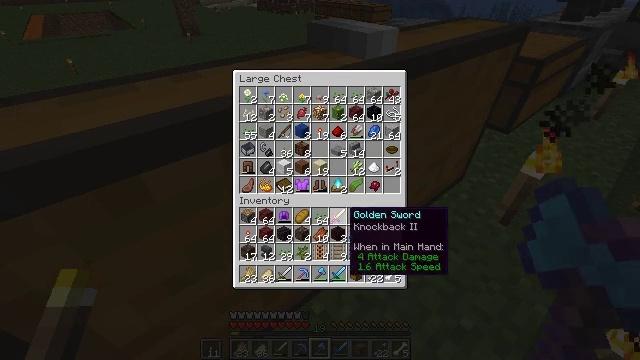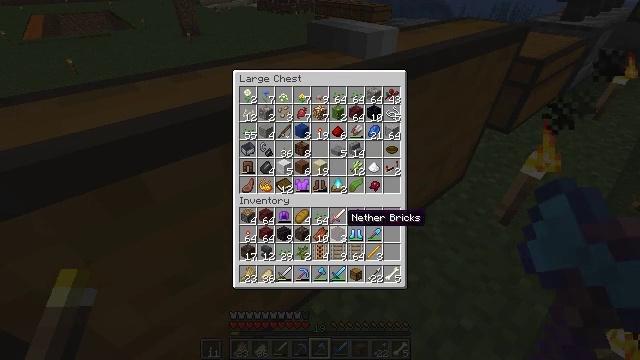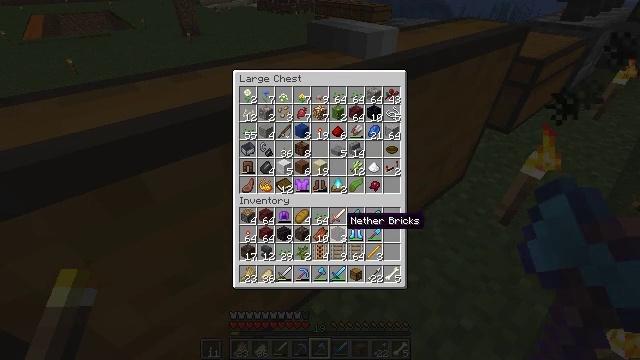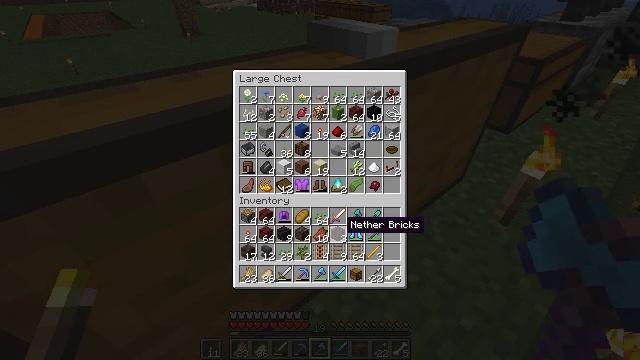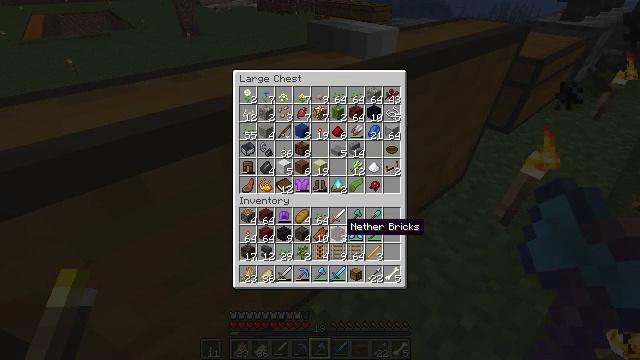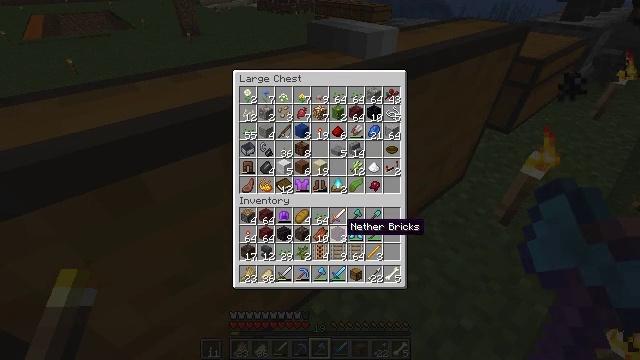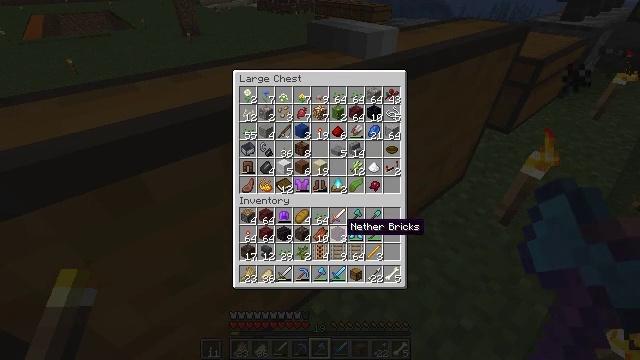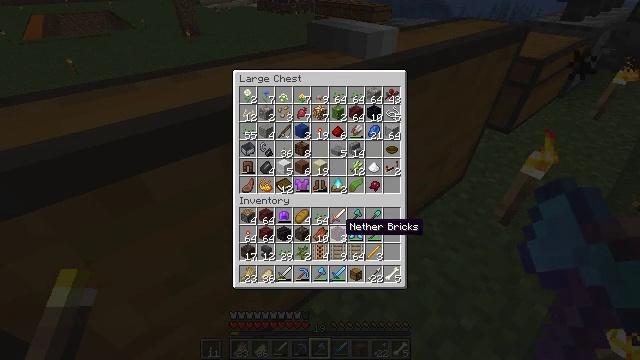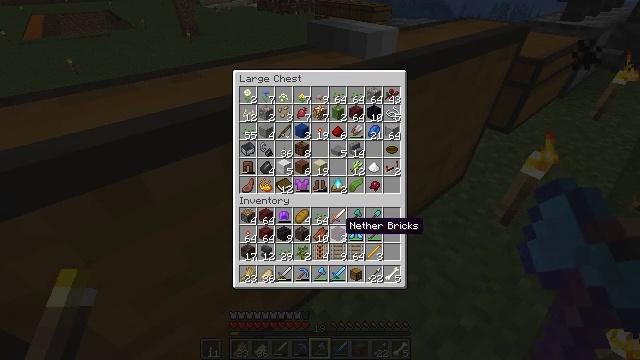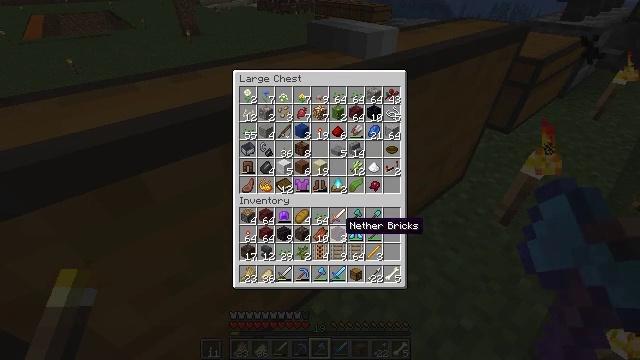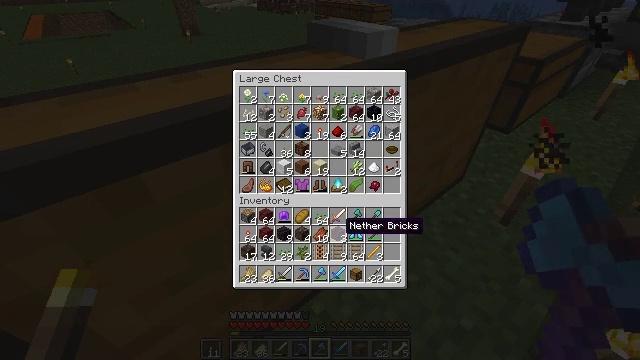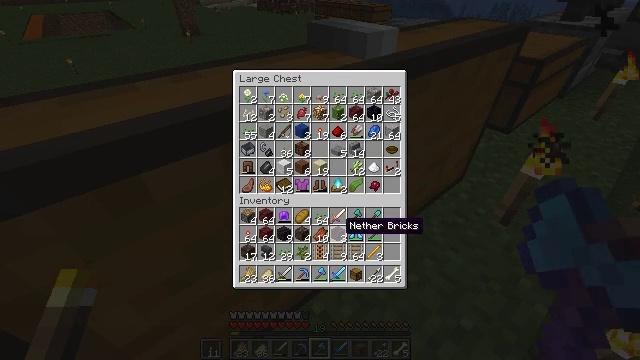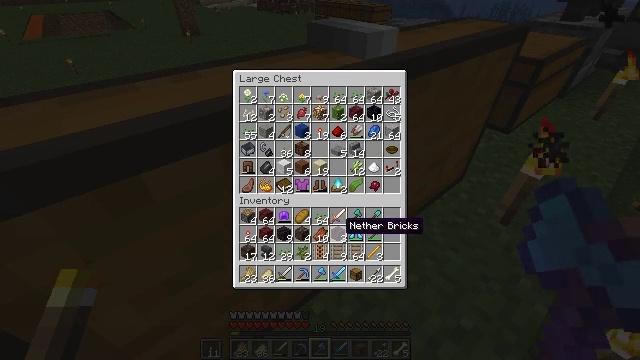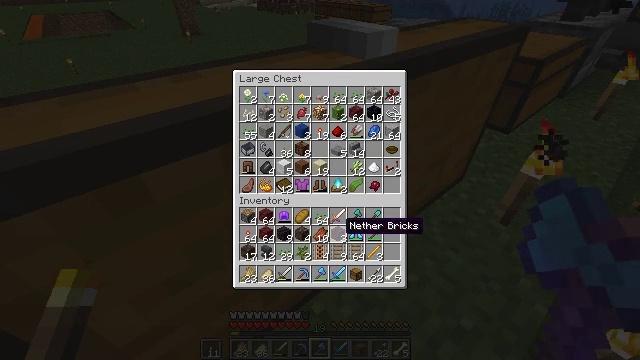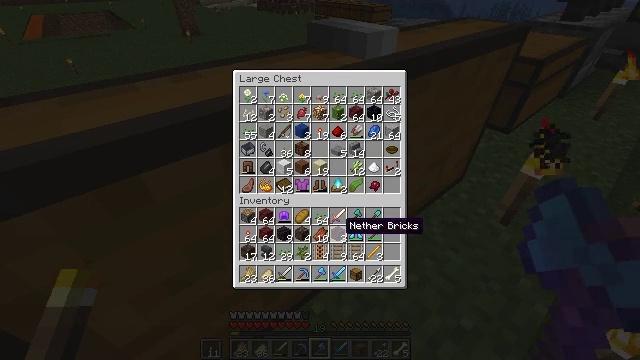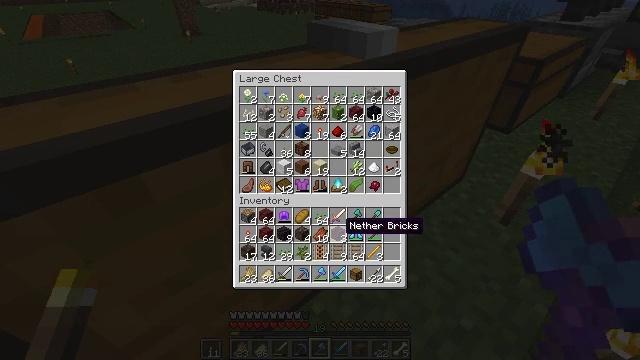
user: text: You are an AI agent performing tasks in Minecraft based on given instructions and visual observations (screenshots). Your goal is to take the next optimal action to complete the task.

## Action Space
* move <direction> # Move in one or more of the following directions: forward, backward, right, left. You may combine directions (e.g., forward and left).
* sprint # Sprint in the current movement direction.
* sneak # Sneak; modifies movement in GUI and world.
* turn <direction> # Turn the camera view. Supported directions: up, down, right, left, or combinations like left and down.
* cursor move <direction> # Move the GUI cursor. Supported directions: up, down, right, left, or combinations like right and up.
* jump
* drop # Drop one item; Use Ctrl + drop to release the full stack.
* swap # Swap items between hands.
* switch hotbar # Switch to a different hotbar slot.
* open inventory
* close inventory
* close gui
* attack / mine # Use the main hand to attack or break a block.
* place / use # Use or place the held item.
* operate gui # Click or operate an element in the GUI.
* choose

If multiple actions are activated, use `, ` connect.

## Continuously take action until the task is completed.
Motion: motion action
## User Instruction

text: Break the chest to retrieve items inside.
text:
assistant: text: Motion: sneak
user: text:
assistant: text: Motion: sneak
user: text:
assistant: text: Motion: sneak
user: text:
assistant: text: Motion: sneak
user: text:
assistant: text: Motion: sneak
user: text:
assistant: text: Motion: sneak
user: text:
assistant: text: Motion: sneak
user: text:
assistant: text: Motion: sneak
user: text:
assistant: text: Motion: sneak
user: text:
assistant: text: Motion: sneak
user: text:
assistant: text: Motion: sneak
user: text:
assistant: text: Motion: sneak
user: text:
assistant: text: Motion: sneak
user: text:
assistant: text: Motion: sneak
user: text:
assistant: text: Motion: sneak
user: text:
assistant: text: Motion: sneak
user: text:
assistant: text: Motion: sneak, cursor move left
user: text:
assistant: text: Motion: sneak
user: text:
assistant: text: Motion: sneak
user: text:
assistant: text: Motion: sneak
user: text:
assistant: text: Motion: sneak
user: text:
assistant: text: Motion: sneak, operate gui
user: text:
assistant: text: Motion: sneak, operate gui
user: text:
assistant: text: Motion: sneak, operate gui
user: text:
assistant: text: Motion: sneak
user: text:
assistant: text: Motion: sneak
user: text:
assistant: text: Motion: sneak
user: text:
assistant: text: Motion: sneak
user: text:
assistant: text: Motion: sneak
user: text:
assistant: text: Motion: sneak, operate gui